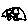
Label: car